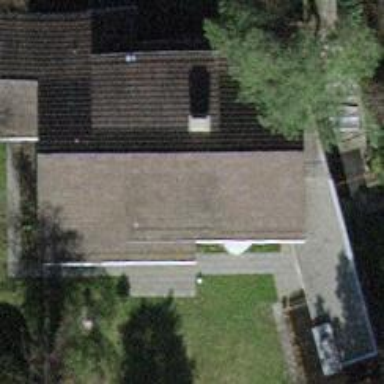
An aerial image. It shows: Building with tile roof.